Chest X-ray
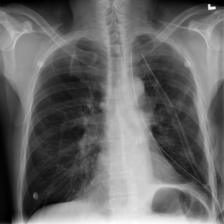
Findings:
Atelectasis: negative
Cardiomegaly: negative
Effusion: negative
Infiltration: negative
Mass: negative
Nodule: negative
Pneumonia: negative
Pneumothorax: negative
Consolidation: negative
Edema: negative
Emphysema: positive
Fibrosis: negative
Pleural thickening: negative
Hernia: negative